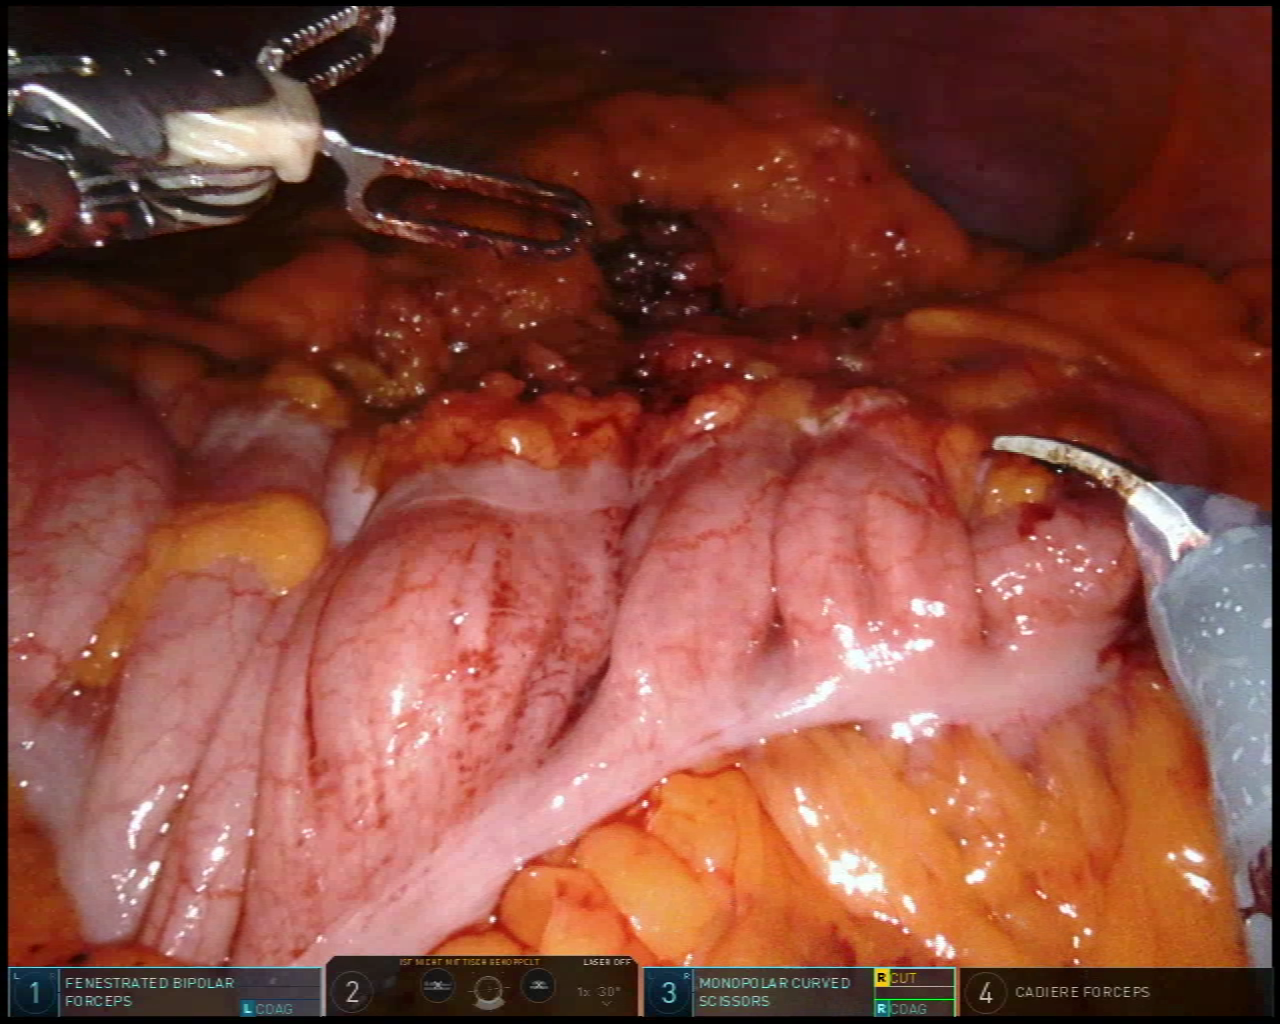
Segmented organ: colon
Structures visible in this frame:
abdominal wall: yes
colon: yes
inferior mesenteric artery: no
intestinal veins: no
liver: no
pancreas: no
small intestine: no
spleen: no
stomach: no
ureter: no
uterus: no
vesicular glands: no